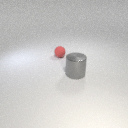
small red rubber sphere behind large gray metal cylinder